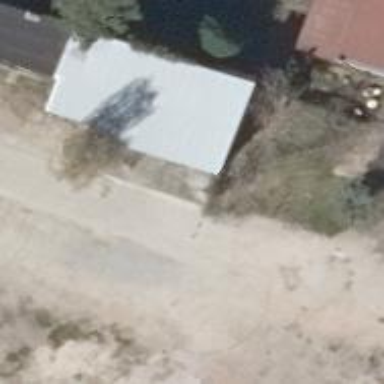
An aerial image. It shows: Shed.